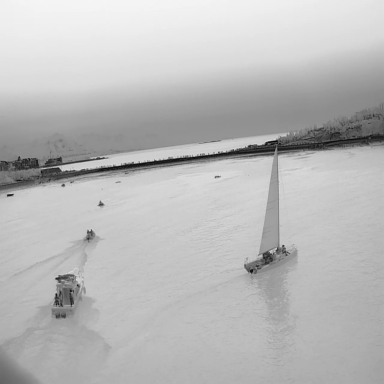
There is a sailboat in the infrared image.